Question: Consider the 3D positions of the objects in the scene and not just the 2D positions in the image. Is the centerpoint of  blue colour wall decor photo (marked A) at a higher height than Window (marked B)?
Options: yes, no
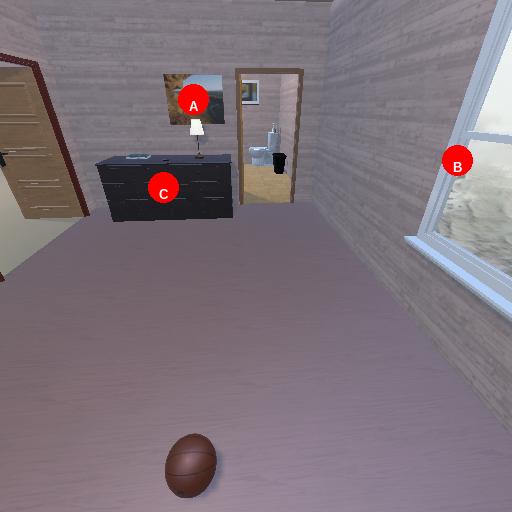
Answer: yes